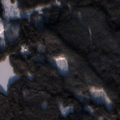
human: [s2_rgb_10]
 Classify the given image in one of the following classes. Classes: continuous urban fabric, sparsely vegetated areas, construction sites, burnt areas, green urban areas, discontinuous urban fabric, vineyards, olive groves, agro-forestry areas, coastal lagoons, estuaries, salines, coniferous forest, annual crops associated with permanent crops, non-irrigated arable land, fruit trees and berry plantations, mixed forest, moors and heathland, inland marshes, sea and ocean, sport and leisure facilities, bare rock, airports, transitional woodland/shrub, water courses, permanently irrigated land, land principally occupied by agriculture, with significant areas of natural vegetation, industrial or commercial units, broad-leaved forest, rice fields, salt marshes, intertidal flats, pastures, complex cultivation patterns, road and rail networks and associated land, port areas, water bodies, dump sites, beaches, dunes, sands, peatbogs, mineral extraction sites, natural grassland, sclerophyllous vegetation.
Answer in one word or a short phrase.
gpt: coniferous forest, mixed forest, transitional woodland/shrub